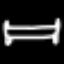
Label: bed